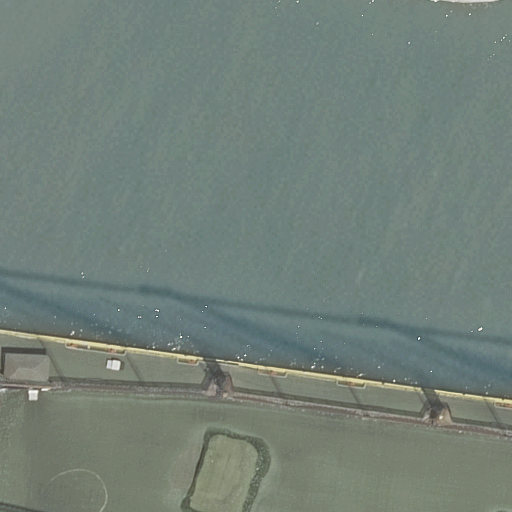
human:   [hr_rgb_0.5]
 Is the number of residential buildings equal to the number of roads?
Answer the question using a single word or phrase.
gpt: no

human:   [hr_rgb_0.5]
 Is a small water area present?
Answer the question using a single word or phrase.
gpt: no

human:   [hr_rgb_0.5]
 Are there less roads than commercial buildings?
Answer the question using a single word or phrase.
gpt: no

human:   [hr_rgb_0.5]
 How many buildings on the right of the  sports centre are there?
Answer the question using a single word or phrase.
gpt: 0

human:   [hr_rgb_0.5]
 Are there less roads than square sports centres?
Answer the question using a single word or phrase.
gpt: no

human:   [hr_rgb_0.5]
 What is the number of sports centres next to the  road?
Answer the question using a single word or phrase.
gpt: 1

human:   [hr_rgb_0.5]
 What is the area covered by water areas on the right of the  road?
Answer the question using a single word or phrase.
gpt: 0m2

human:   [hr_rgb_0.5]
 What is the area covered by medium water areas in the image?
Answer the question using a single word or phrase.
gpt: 0m2

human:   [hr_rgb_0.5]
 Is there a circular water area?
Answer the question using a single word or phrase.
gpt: no

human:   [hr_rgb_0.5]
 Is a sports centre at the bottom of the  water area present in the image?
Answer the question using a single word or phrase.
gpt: no

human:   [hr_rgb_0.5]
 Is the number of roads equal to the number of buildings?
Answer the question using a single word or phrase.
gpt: no

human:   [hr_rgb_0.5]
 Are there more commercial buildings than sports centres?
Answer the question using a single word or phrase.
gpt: no

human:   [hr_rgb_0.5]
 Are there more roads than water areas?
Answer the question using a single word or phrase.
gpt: no

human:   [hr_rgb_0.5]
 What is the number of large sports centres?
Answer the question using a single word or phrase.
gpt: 1

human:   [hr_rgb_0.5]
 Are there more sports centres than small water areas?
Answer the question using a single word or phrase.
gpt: yes

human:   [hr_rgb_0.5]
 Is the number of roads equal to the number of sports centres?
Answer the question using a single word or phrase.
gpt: yes

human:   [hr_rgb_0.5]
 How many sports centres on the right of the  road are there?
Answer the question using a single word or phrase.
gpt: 1

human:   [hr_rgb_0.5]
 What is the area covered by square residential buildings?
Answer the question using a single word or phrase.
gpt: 0m2

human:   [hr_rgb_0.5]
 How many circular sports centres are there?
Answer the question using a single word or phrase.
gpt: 0

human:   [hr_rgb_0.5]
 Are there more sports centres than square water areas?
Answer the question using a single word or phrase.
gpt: yes

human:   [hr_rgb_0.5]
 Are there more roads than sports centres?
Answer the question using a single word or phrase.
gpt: no

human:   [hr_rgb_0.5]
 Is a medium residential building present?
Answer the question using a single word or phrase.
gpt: no

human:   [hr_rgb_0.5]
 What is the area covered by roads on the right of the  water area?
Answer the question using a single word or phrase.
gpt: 0m2

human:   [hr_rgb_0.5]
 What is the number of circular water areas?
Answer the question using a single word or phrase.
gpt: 0

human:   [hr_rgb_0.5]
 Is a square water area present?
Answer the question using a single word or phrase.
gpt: no

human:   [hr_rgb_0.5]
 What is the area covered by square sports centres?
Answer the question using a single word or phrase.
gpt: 0m2

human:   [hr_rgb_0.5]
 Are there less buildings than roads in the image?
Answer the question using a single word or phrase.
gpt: yes

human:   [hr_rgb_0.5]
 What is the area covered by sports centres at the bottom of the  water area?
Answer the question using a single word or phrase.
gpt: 0m2

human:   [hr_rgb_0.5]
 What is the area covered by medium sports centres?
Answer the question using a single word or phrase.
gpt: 0m2

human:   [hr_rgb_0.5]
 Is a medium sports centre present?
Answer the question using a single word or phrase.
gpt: no

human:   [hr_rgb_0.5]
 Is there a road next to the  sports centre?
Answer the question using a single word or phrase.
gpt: yes

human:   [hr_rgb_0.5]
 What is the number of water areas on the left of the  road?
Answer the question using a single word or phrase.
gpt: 0

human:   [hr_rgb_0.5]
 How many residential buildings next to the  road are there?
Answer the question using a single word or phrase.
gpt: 0

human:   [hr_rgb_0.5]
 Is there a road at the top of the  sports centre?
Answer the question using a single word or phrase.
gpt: no

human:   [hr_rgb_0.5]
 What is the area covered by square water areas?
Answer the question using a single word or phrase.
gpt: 0m2

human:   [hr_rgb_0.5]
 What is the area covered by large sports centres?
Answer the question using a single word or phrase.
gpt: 7790m2